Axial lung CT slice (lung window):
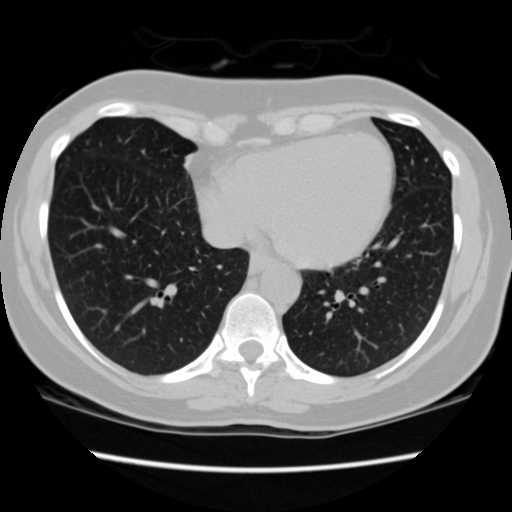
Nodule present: no